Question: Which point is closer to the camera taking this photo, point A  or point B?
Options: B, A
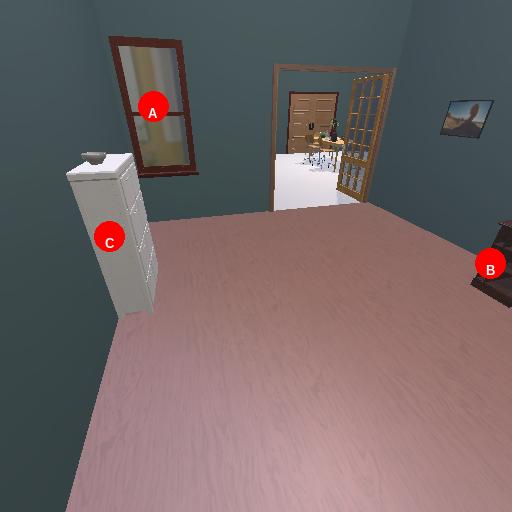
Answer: B